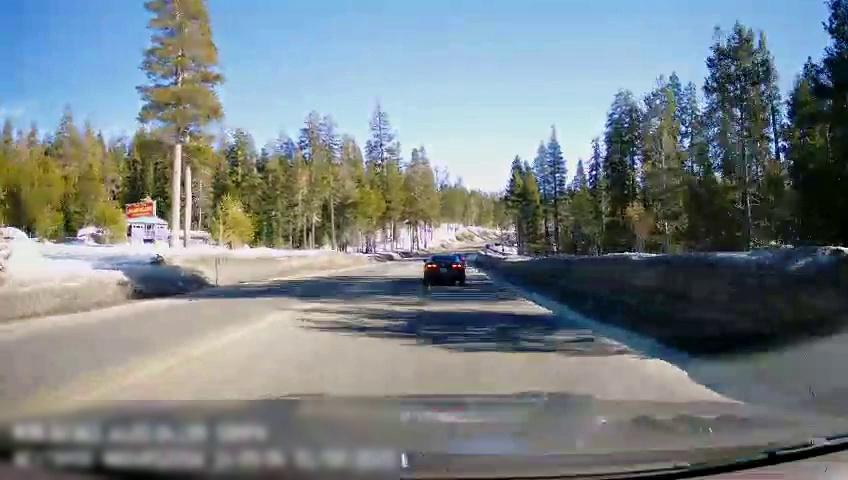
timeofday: Day
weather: Snowy
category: Drivable Space
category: Vehicles | Car